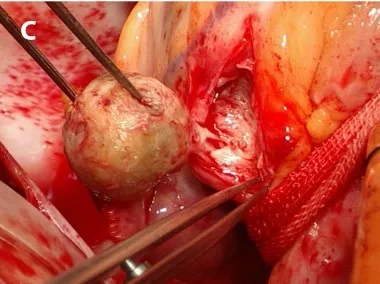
C:
Perioperative view of the intracoronary hydatid cyst with proximal
attachment (inferiorly located) intact.
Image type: medical_photograph (other_medical_photograph)